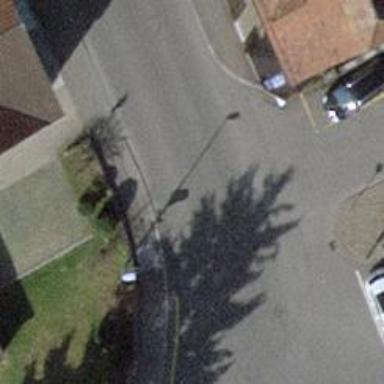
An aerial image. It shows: Residential road with asphalt surface. There are sidewalks on both sides of the road.